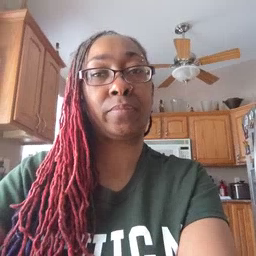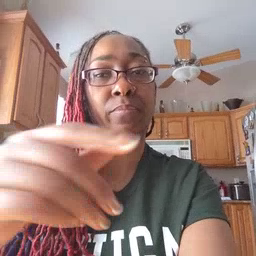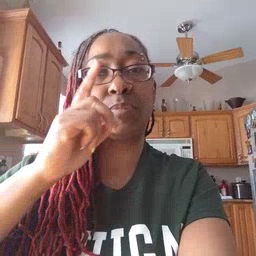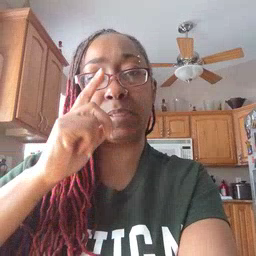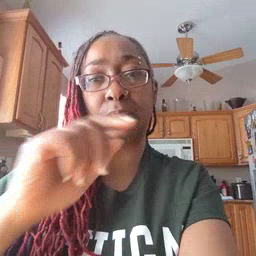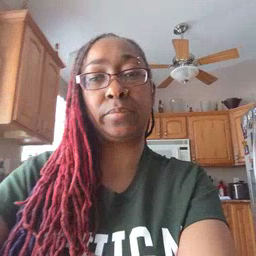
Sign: pretend